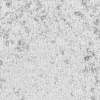
Atmospheric dust classification: not_dusty